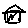
Label: house